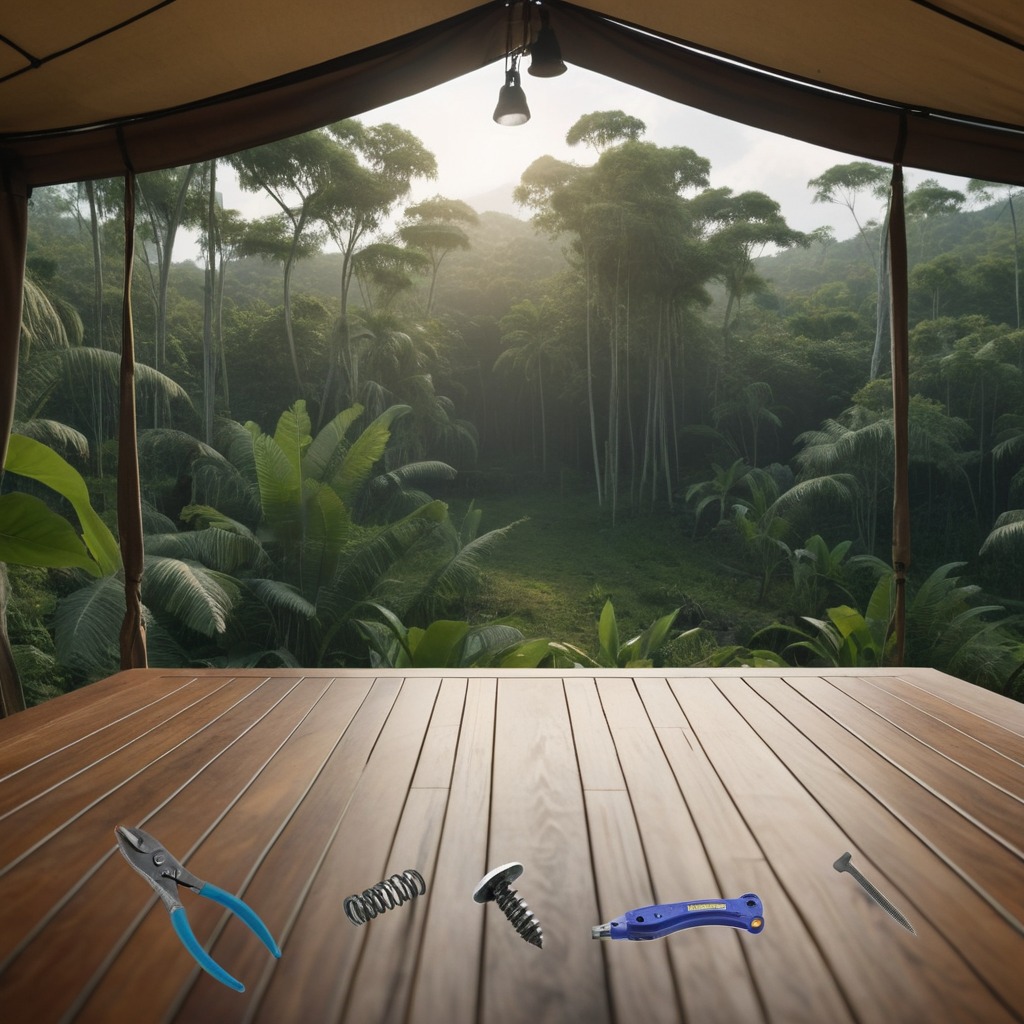
A utility knife, a metal machine screw, an iron nail, a pair of pliers, and a coiled metal spring are lying on the wooden table.